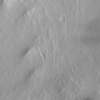
Label: not_dusty